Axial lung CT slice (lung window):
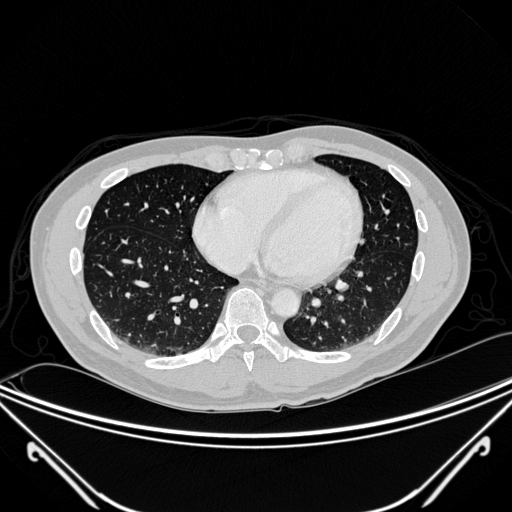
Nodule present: no